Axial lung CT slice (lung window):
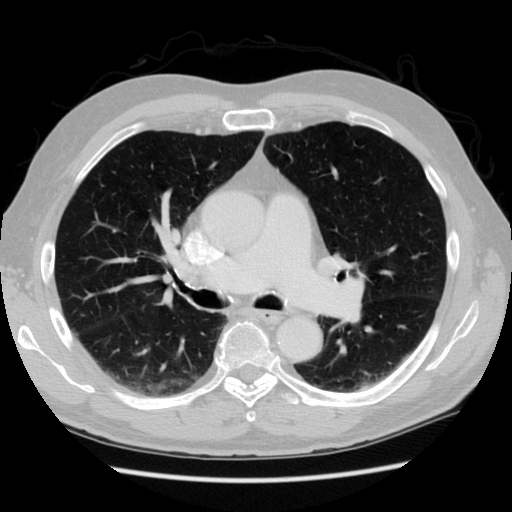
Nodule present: no